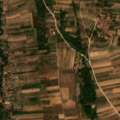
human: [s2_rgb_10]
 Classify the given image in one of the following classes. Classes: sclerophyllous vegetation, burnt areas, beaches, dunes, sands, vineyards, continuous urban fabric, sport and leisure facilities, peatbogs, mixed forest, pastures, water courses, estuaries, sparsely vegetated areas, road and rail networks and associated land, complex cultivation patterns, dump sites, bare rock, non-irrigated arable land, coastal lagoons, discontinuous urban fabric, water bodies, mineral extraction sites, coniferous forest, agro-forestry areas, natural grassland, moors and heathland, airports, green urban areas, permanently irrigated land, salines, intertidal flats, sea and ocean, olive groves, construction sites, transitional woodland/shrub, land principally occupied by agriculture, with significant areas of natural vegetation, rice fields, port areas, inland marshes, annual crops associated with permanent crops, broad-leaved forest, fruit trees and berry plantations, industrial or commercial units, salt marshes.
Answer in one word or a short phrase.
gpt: fruit trees and berry plantations, land principally occupied by agriculture, with significant areas of natural vegetation